Question: So I learned what octrees were today! Very interesting! I've been thinking through how to implement an octree that resolved to a voxel.
My biggest issue I can't wrap my head around right now, is referencing a position in the octree.
Let's say I have an quadtree that defines a 16x16 unit space. In location [16,16] I have a voxel stored.
'''
4->4->4->4
'''
Now say we add a voxel to position [4,4]. (Note, we start at zero)
'''
1->4->1->1
4->4->4->4
'''
Now let's say I want to check [16,8] to see if a voxel is stored. Using the previous method we would technically traverse these branches:
'''
4->1->1->1
'''
However 4->1 has not been allocated with any data so it is empty. (it does not subdivide because it is not in use).
My first and easiest method would be travelling down the branches in the format I used above.
'''
// Pseudo-code
Class Quadtree {
Quadtree Parent;
Quadtree c[4]; // children
};
Quadtree test1;
test1.c[4].c[4].c[4].c[4];
Quadtree test2;
test2.c[1].c[4].c[1].c[1];
'''
The issue here is that voxelArray[16][16], voxelArray[4][4], or voxelArray[16][8] is much faster. Using a much larger quadtree (256x256) would increase the depth (from 4 to 8). Where nested arrays are still 2 memory operations. (Note, for the quadtree, in reality we would be using something of an accessor and checking to make sure the childs existed with conditional logic)
My second thought was to store the quadtrees as voxels themselves. For example, say we have an 2x2 array, empty it would look like
'''
{0, 0, 0, 0}
'''
At position [1,1] we would add a voxel and it would become
'''
{0, 0, 0, 1}
'''
If we were to store the quadtree it would look something like this
'''
{1/*q*/, 0, 0, 0, 1}
'''
Take this to a 4x4 and
'''
{0/*q*/, 0, 0, 0,
0/*q*/, 0, 0, 0,
0/*q*/, 0, 0, 0,
1/*q*/, 0, 0, 1}
'''
Although now you can access the data directly, you've lost the memory compactness of the quadtree and you still perform many logic operations. IMO this would only work well if you had big areas of 0s and small groupings of 1s.
By storing voxels in a quadtree/octree, you gain performance when looping through them all, but lose performance when directly accessing them.

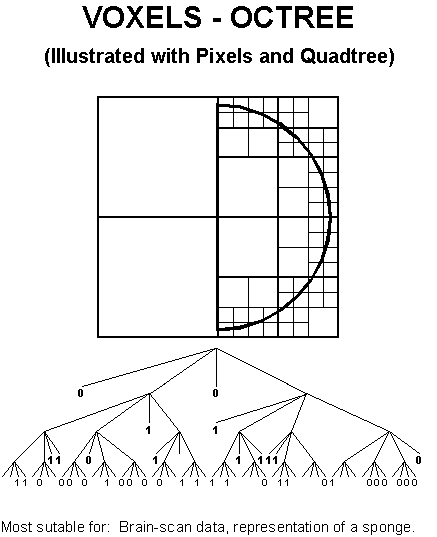
Answer: You can compute a quadkey and then hash each voxel. The idea is to reduce the dimensional complexity. You can look for example for hamiltonian path or z curve or a hilbert curve. This path traverse the plane completely but it's technically still a curve.